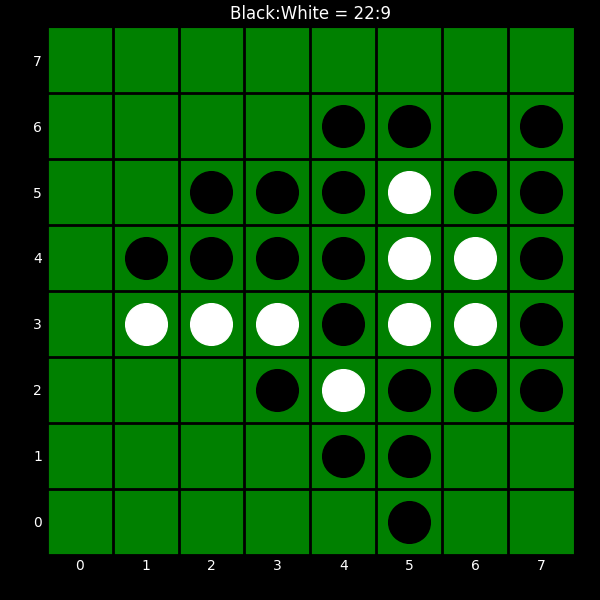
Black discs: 22
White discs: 9